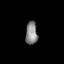
Tissue: lung
Cell type: Epithelial cells
Senescence score: 0.1855
Nuclear area (px): 269
Mean DAPI intensity: 132.506